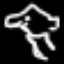
Label: frog